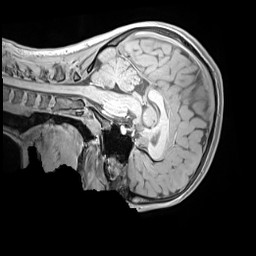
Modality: MP2RAGE
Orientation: sagittal
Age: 10
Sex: female
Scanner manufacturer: siemens
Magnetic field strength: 3 T
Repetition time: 4 s
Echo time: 0.00303 s